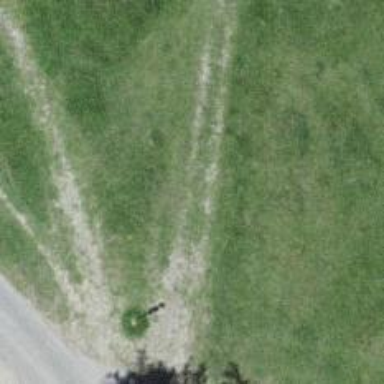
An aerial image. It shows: Path covered in grass.